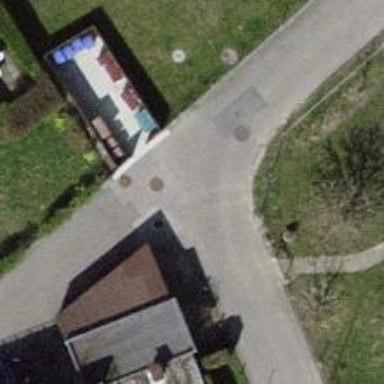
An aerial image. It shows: Smooth asphalt road in residential area.